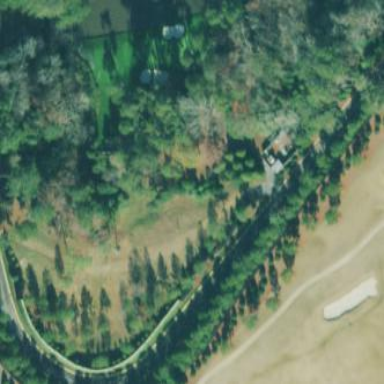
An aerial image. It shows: Area with grass used as rough in golf course.